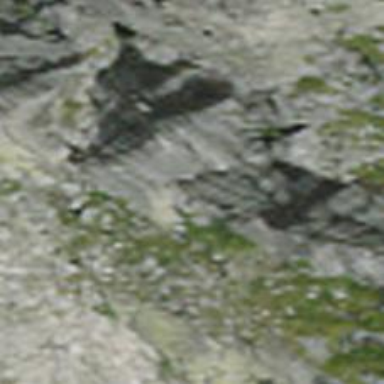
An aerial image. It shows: Natural cliff.